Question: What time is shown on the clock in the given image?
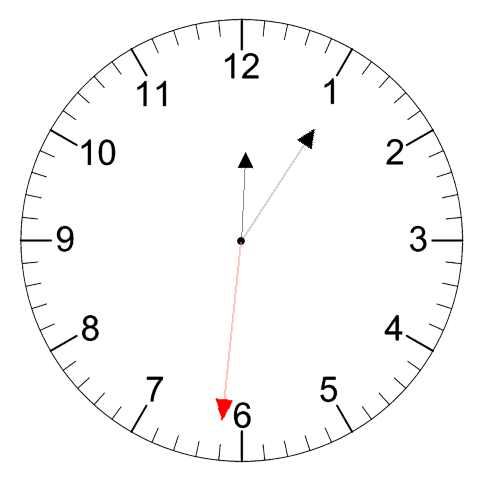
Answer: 12:05:31